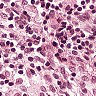
Metastatic tissue present: no